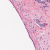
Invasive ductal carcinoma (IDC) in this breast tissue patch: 1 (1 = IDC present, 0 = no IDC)